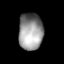
Tissue: lung
Cell type: Endothelial cells
Senescence score: 0.6533
Nuclear area (px): 880
Mean DAPI intensity: 148.424